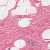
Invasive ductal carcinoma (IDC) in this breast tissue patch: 0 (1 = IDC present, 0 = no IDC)